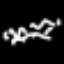
Label: squiggle